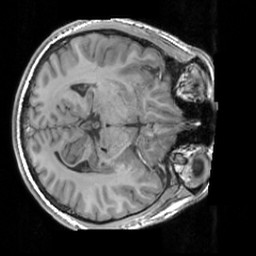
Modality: T1w
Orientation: axial
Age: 27
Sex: male
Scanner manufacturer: siemens
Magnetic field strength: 3 T
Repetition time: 1.63 s
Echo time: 0.00311 s